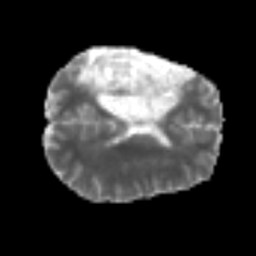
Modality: MD
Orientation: axial
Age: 50
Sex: male
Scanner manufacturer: siemens
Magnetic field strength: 3 T
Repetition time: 6.1 s
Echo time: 0.101 s